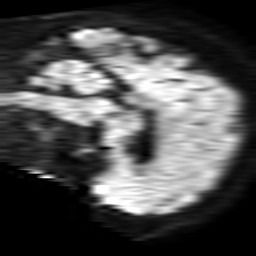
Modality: TRACE
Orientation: sagittal
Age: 56
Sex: male
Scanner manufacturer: philips
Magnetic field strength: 1.5 T
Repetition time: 3.267 s
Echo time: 0.06922 s